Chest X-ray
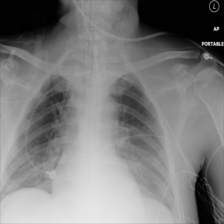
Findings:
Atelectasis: negative
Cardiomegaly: negative
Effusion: negative
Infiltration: negative
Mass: negative
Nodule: negative
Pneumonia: negative
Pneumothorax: negative
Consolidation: negative
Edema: positive
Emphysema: negative
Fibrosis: negative
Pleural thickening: negative
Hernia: negative